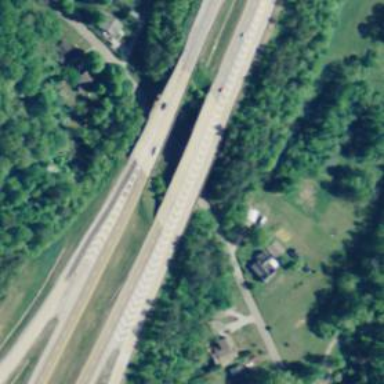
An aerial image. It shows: Bridge over motorway.